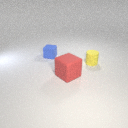
small blue rubber cube behind small yellow rubber cylinder